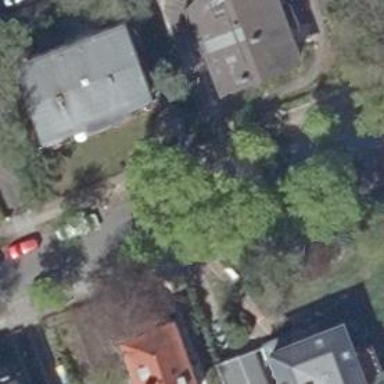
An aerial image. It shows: Avenue lined with broadleaved deciduous trees.